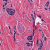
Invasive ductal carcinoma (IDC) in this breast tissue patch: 0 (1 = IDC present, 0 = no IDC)